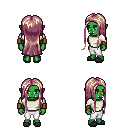
a pixel art fantasy rpg character, female body template, orc, green skin, white long-sleeve shirt, white pants, white blonde extra-long hairstyle, leather bracers, gray slippers, four views (front, back, left, right), 2x2 character sprite sheet, small pixel art, hard edges, no anti-aliasing